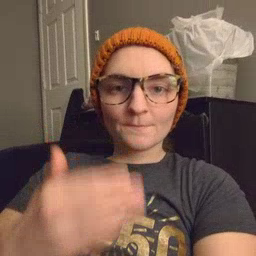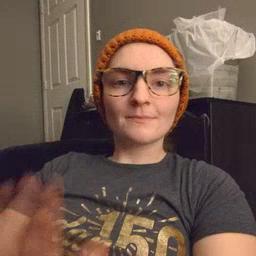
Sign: book